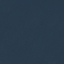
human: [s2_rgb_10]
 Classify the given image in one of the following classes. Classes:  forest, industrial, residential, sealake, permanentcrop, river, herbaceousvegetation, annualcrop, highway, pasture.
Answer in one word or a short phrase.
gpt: SeaLake